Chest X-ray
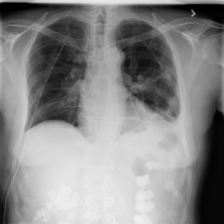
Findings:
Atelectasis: positive
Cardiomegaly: negative
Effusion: negative
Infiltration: negative
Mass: negative
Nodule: negative
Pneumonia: negative
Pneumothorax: positive
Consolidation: negative
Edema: negative
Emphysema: negative
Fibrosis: negative
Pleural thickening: negative
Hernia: negative